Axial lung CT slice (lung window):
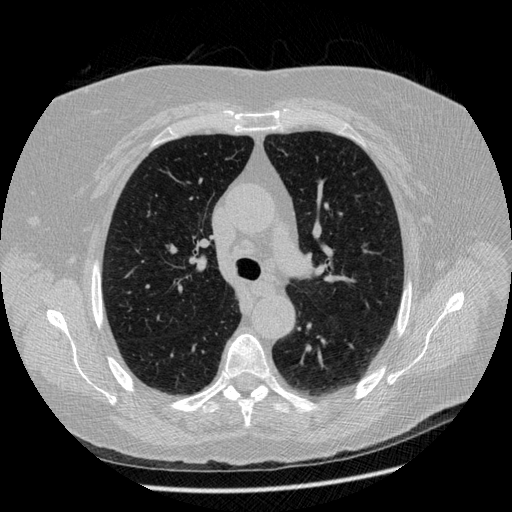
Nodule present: no